Question: I'm write Excel 2007/2010 XLL using Excel 2007 XLL SDK in VS 2010. My function can return varios strings:
'''
__declspec(dllexport) LPXLOPER12 WINAPI PTstate (double P, double T)
{
static XLOPER12 xResult;
xResult.xltype = xltypeStr;
debugPrintf("P = %d
", P);
debugPrintf("T = %d
", T);
Calculate(P, T);
Reg = GetRegion(DV.p, DV.t);
xResult.val.str = L"";
if (Reg == 0) {xResult.val.str = L"Oshibka diapazona parametrov";debugPrintf("Reg = 0");}
if (Reg == 1) {xResult.val.str = L"Voda";debugPrintf("Reg = 1");}
if (Reg == 2) {xResult.val.str = L"
Peregretyi par";debugPrintf("Reg = 2");}
if (Reg == 3) {xResult.val.str = L"Kriticheskaia smes'";debugPrintf("Reg = 3");}
if (Reg == 4) {xResult.val.str = L"
Nasyshchennyi par";debugPrintf("Reg = 4");}
if (Reg == 5) {xResult.val.str = L"9Sverkhperegretyi par";debugPrintf("Reg = 5");}
if (Reg != 0) MathVater();
return(LPXLOPER12) &xResult;
}
'''
When string values return to excel it's value - 'Oshibka diapazona parame' - not all first string. But I'm tell length os string with "" in start of string. Where I'm mistaken?
:
'''
I've changed code to:
if (Reg == 0) {xResult.val.str = L"Oshibka diapazona parametrov";debugPrintf("Reg = 0");}
if (Reg == 1) {xResult.val.str = L"
Voda";debugPrintf("Reg = 1");}
if (Reg == 2) {xResult.val.str = L"Peregretyi par";debugPrintf("Reg = 2");}
if (Reg == 3) {xResult.val.str = L"Kriticheskaia smes'";debugPrintf("Reg = 3");}
if (Reg == 4) {xResult.val.str = L"Nasyshchennyi par";debugPrintf("Reg = 4");}
if (Reg == 5) {xResult.val.str = L"Sverkhperegretyi par";debugPrintf("Reg = 5");}
'''
But I've got this:

What do you think about?
:
My function signature type:
'''
{
L"PTstate", // Function name/ordinal
L"UBB", // Func signature type
L"PTstate", // Func name in Func wizard
L"P, T", // Arg name in Func wizard
L"1", // Function type
L"SimpleXll2007", // Category in Func wizard
L"", // Shortcut (commands only)
L"", // Help topic
L"", // Func help in Func wizard
L"", // Arg help in Func wizard
L"" // Arg help in Func wizard
}
'''
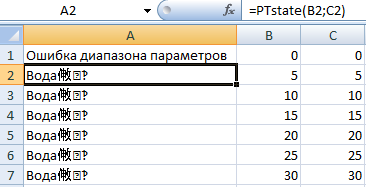
Answer: I've used char* for returning string. Who find solution with XLOPER12 - welcome!